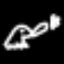
Label: frog